Question: I have a java application now i want to infrastructure monitor for my application logs at run time. I am using log4j for logging.I have filtering(monitoring) logs with chainsaw v2.Its working fine but my concern is how much logs data showing in chainsaw log console. please give me any suggestion.
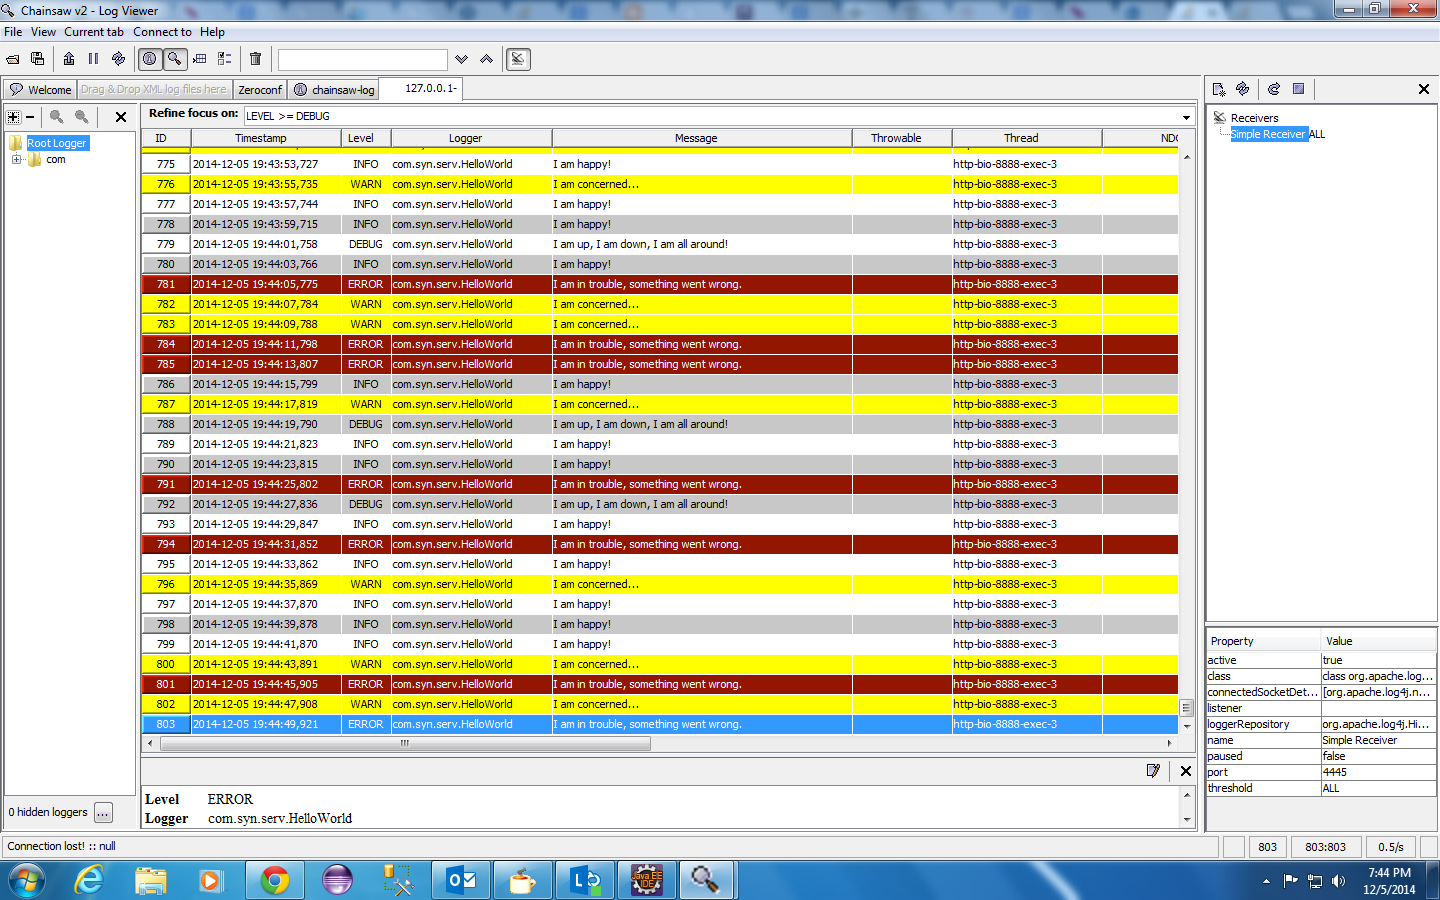
Answer: I finally found the answer storage of chainsaw buffer size is 5000(means 5MB) goto view->show application-wide preperences -> general -> cyclic buffer size. you can see the image below